【题型】解答题　【知识点】立体几何　【难度】easy
已知四棱锥 \(P-ABCD\)，\(PA \perp\) 平面 \(ABCD\)，底面 \(ABCD\) 是矩形，\(PA = 1\)，\(AB = 2\)，\(AD = 3\)，点 \(E, F\) 分别在 \(AB, BC\) 上，当空间四边形 \(PEFD\) 的周长最小时，求三棱锥 \(P-ADF\) 的外接球体积。

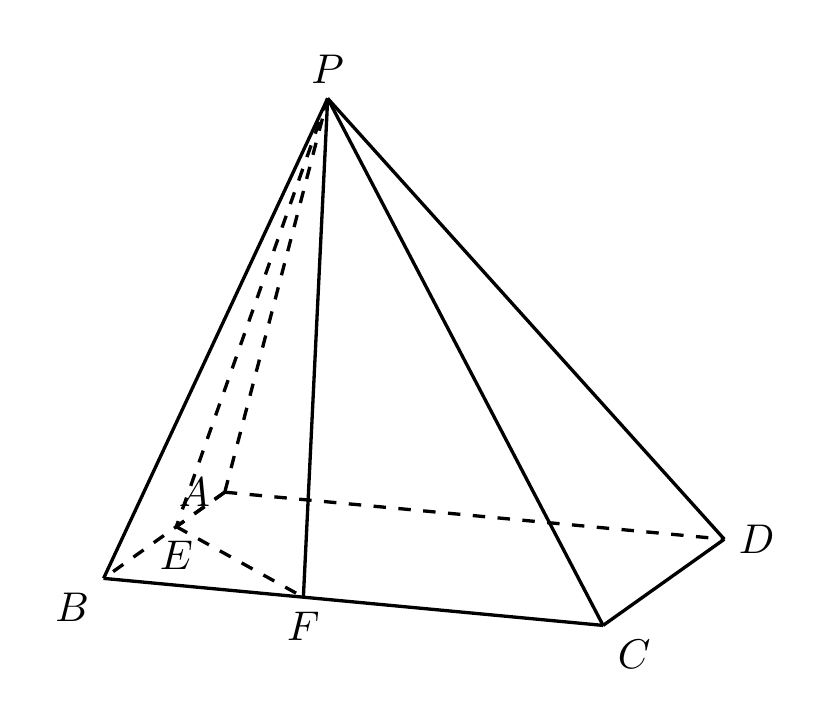
【解答】
【答案】$\boldsymbol{\dfrac{27\sqrt{3}}{2}\pi}$

【分析】
把平面 $PAB$ 展开到与底面 $ABCD$ 共面的 $P'AB$ 位置，根据图形可知当 $P', E, F, D'$ 四点共线时，空间四边形 $PEFD$ 的周长最小，进而求得各边长。由正弦定理可求得 $\triangle ADF$ 外接圆的半径 $r$，在三棱锥 $P-ADF$ 中确定球心位置，根据勾股定理即可求得外接球半径，可得其体积。

【详解】
把平面 $PAB$ 展开到与底面 $ABCD$ 共面的 $P'AB$ 位置，延长 $DC$ 到 $D'$，使得 $CD' = 1$，则 $DF = D'F$（如下图所示）。

因为 $PD$ 的长度为定值，故只需 $PE + EF + FD = PE + EF + FD'$ 最小，即当 $P', E, F, D'$ 四点共线时，周长最小。

易知 $PD = 6$，$DD' = 4$，由 $\dfrac{PD}{CF} = \dfrac{DD'}{CD}$，可得 $CF = 3$，
所以 $BF = 2$，$AB = 2\sqrt{2}$，$DF = \sqrt{13}$，$\angle DAF = 45^\circ$。

由正弦定理可得 $\triangle ADF$ 外接圆的半径 $r = \dfrac{1}{2} \times \dfrac{\sqrt{13}}{\sin 45^\circ} = \dfrac{\sqrt{26}}{2}$。

设 $\triangle ADF$ 外接圆圆心为 $O'$，则三棱锥 $P-ADF$ 外接球的球心 $O$ 一定在过 $O'$ 且与平面 $ADF$ 垂直的直线上。

因为 $O$ 到点 $P, A$ 的距离相等，所以
\[
OA = \sqrt{r^2 + \left(\dfrac{PA}{2}\right)^2} = \sqrt{\dfrac{27}{4}} = \dfrac{3\sqrt{3}}{2},
\]
即三棱锥 $P-ADF$ 外接球的半径为 $R = \dfrac{3\sqrt{3}}{2}$。

所以外接球的体积为
\[
V = \dfrac{4}{3}\pi R^3 = \dfrac{27\sqrt{3}}{2}\pi.
\]

故答案为：$\boldsymbol{\dfrac{27\sqrt{3}}{2}\pi}$。

【点睛】
关键点点睛：本题关键在于将 $PAB$ 展开到与底面 $ABCD$ 共面的 $P'AB$ 的位置，确定出空间四边形 $PEFD$ 的周长最小时 $F$ 点的具体位置，求得三棱锥 $P-ADF$ 的各边长进而求出外接球半径即可求出体积。
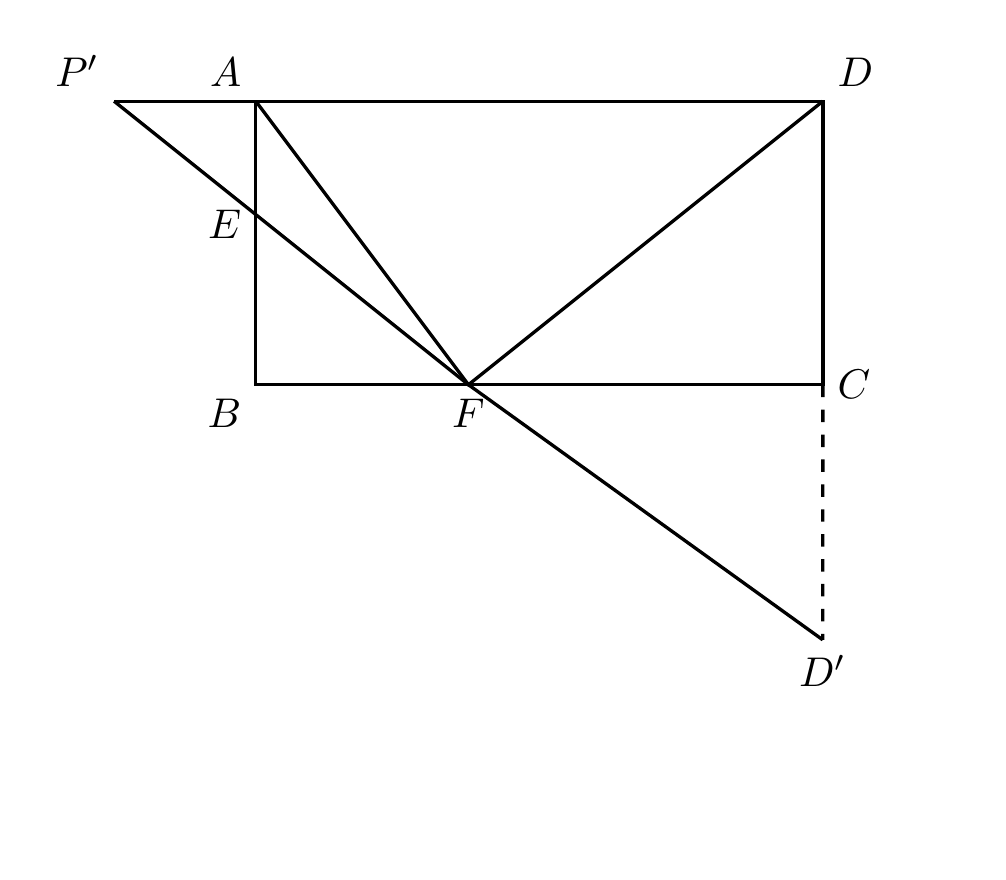
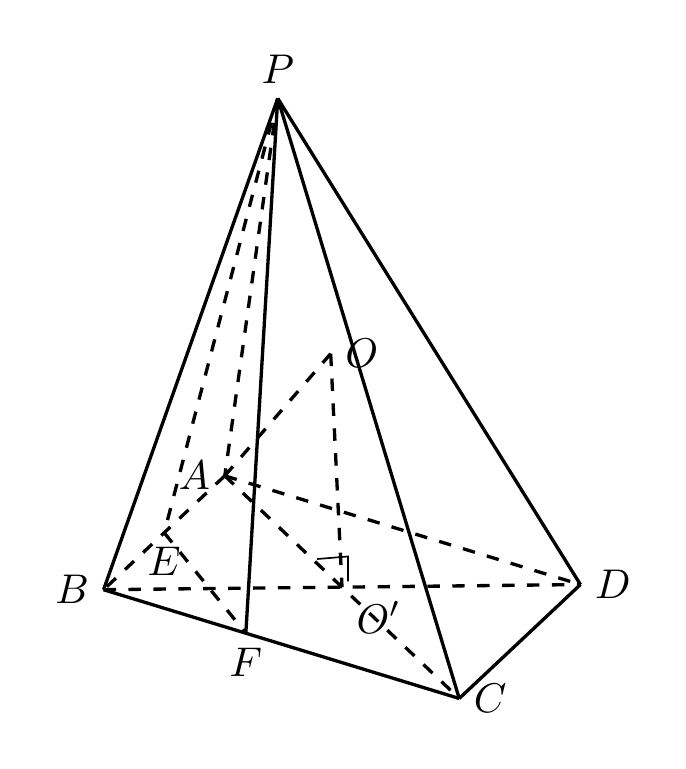